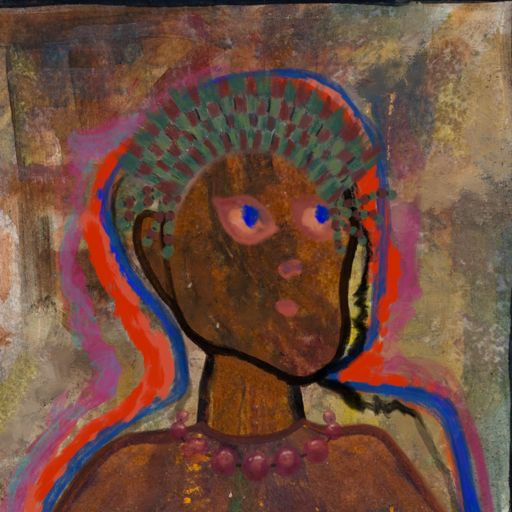
Background: Mosgoul, Head And Neck Side: Mosgoul, Face Side: Mother_And_Son_Mother, Bust: Comrade, Hair Side: Experience, Head Accessory: After_Raid_Crown, Second Necklace: Blank, Necklace: Irani_2, Baby: Blank